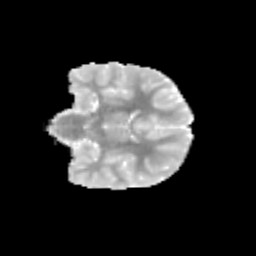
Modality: MD
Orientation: coronal
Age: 10
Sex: female
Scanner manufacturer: siemens
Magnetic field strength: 3 T
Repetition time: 3.8 s
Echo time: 0.07 s